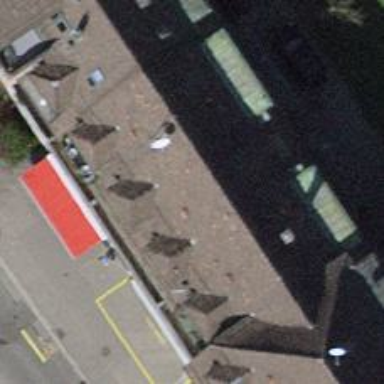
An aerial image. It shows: Beauty shop.